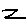
Label: zigzag